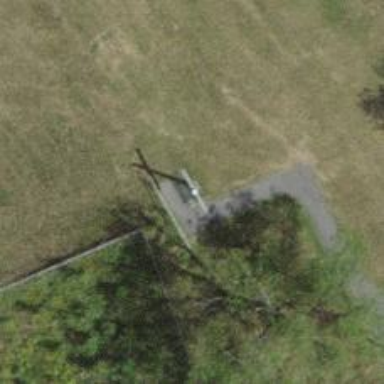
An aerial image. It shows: Grey bench.